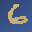
Label: 6